Question:
Attached image shows the location of files it will help you to give answer. I want to include ''db/functions.php'' in my file ''process/delete.php'' but nothing is working.
I have tried following at start of ''delete.php''
'''
include_once '/db/functions.php';
include_once './db/functions.php';
include_once '../db/functions.php';
include_once $_SERVER['DOCUMENT_ROOT'].'/db/functions.php';
'''
When I open MAMP/log/php_error.log file it shows following error
'''
[28-Jul-2012 21:55:23] PHP Warning: include_once()
[<a href='function.include'>function.include</a>]:
Failed opening '/db/functions.php' for inclusion
(include_path='.:/Applications/MAMP/bin/php/php5.3.6/lib/php') in
/Applications/MAMP/htdocs/electromart/process/delete.php on line 3
'''
Where line 3 is include statement.
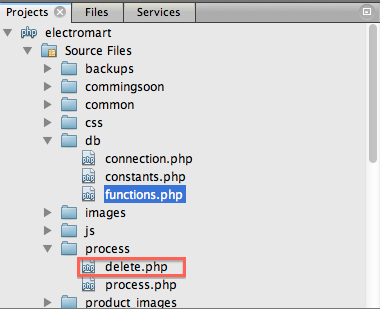
Answer: From the error you could see the 'electromart' folder is missing in the path and when you move to another machine the directory structure might change too depending on how the server is setup. Try
'''
include_once $_SERVER['DOCUMENT_ROOT'].'/electromart/db/functions.php';
'''